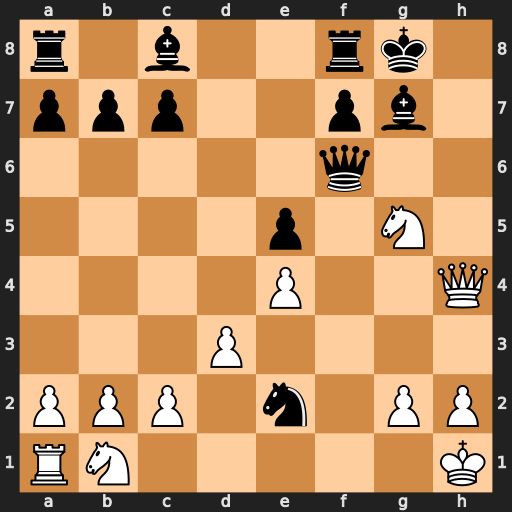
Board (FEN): r1b2rk1/ppp2pb1/5q2/4p1N1/4P2Q/3P4/PPP1n1PP/RN5K
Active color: w
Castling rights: -
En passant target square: -
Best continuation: Qh7#